Interaction volume radius: 10 \u00c5
Interaction volume height: 10 \u00c5
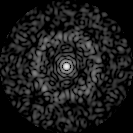
Disorder parameter: 0.8371